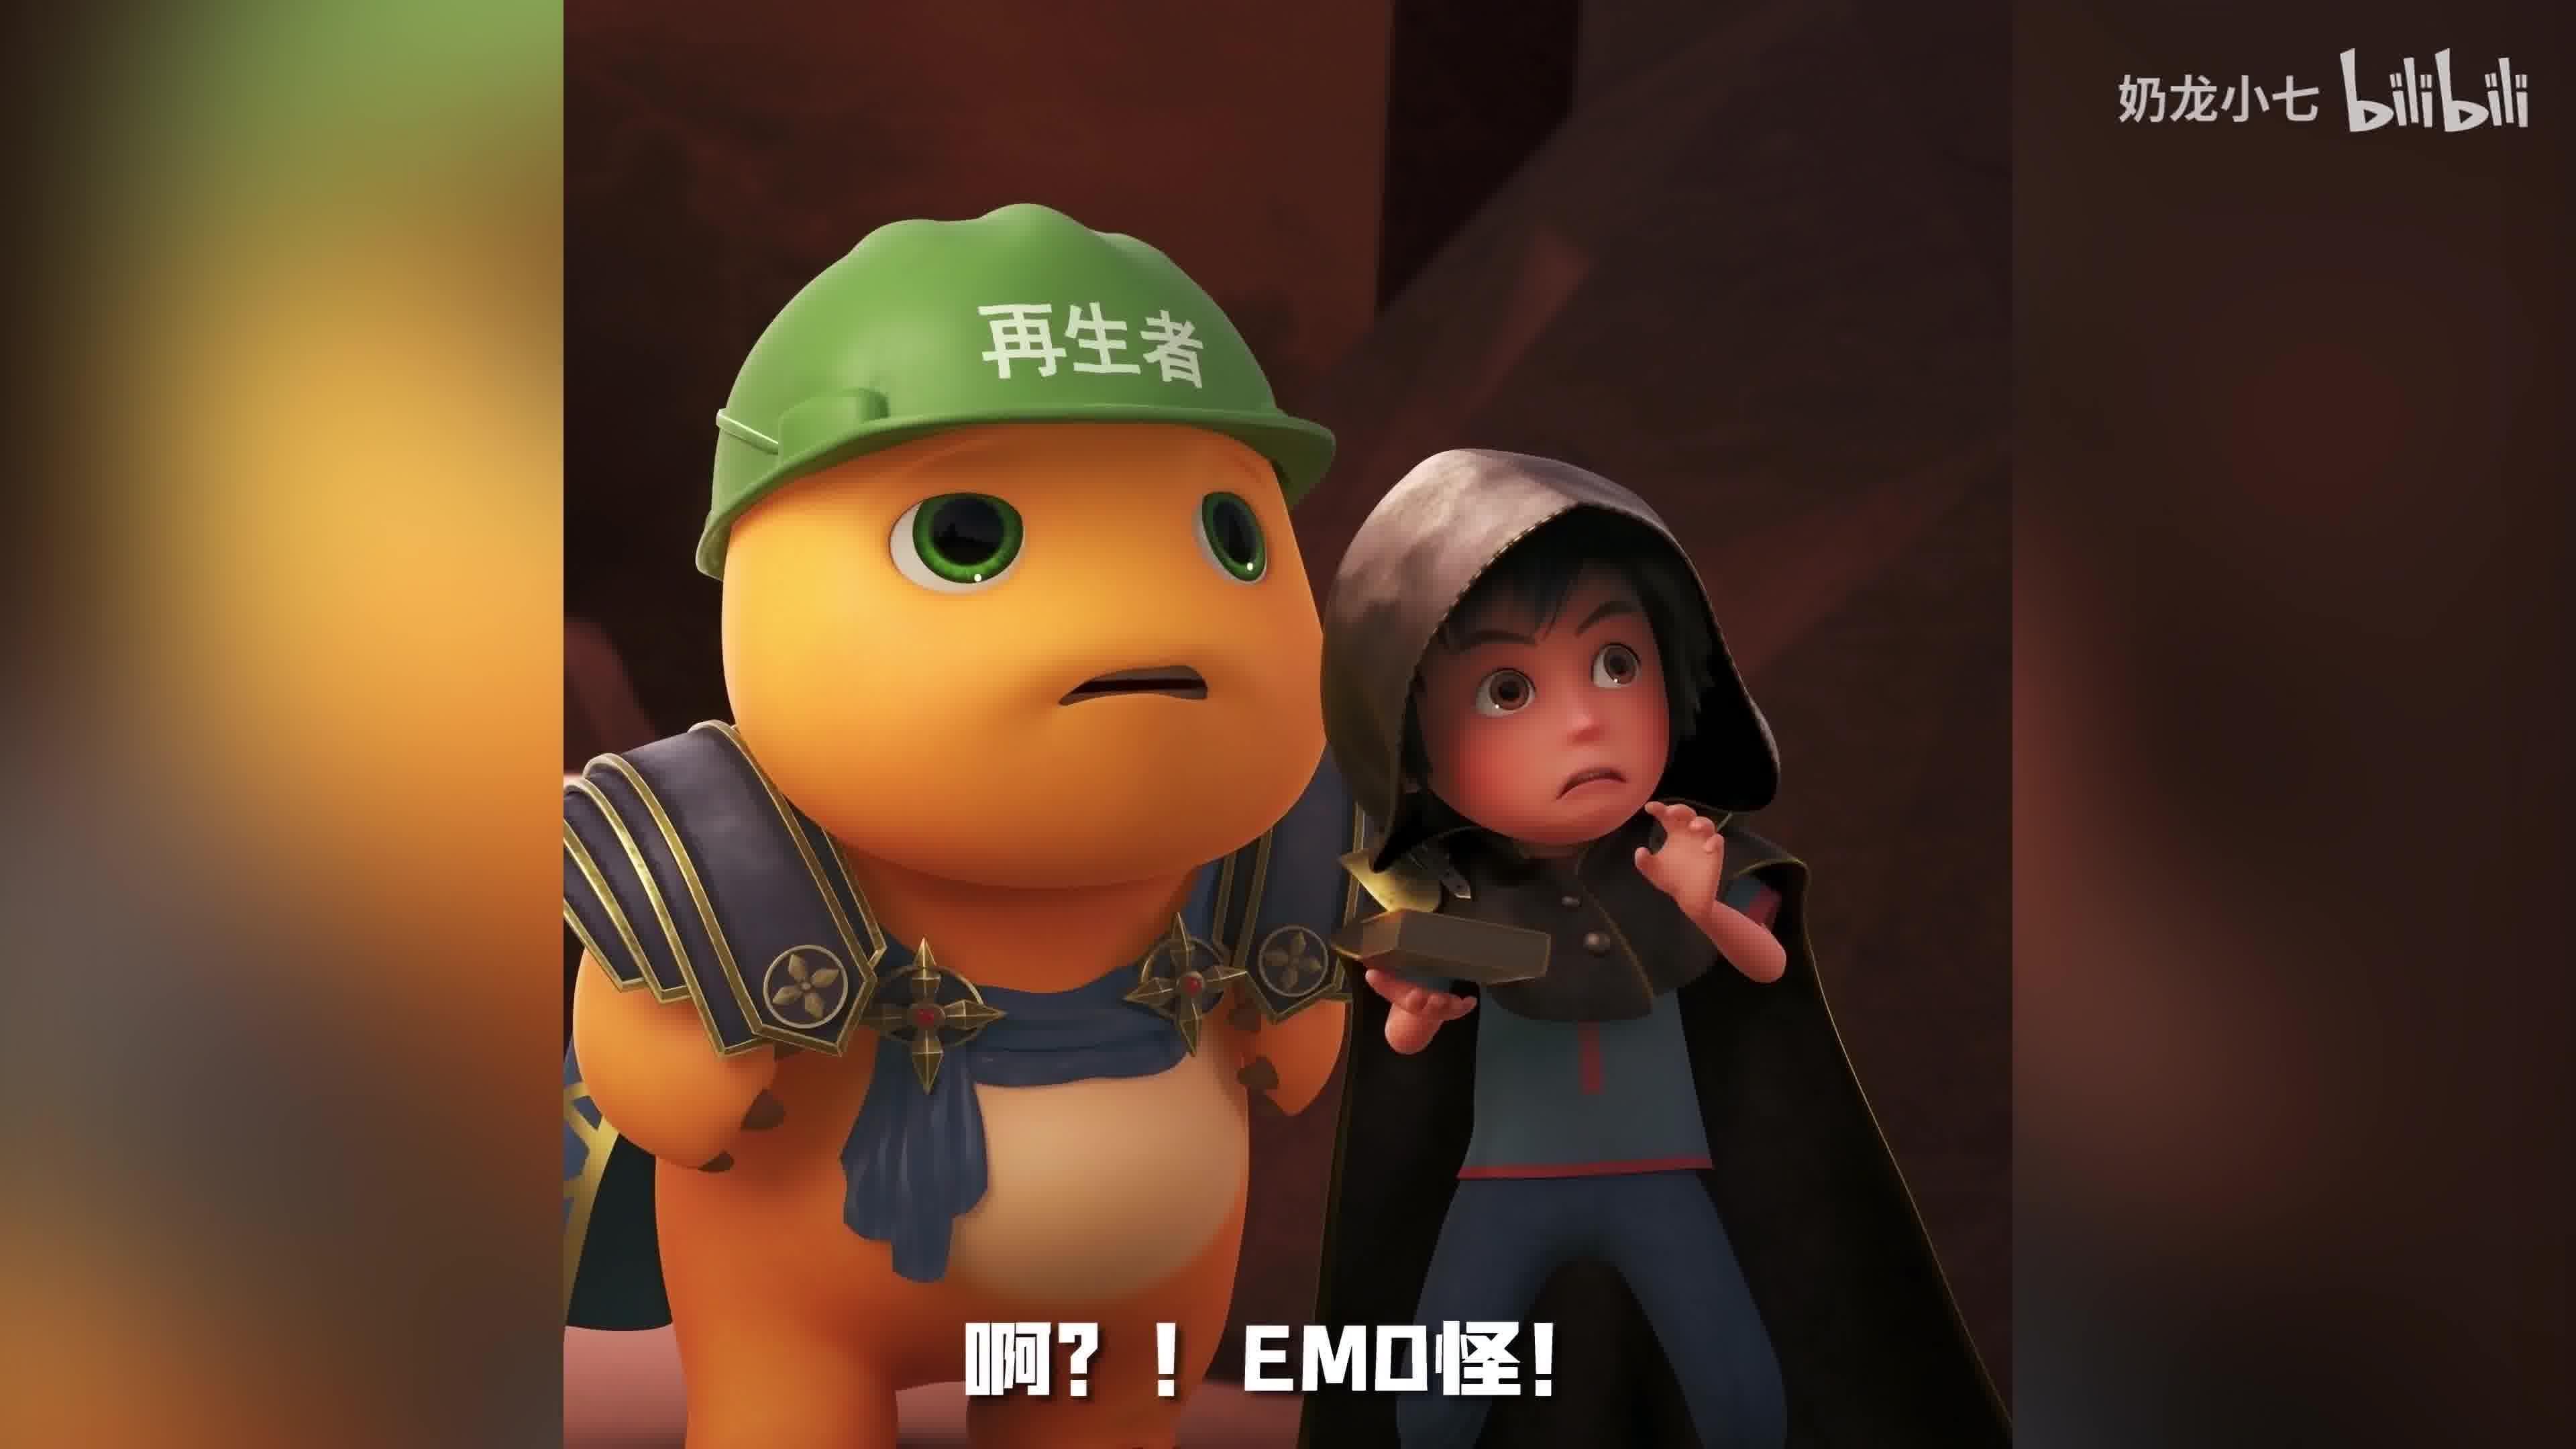
Label: nailong